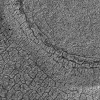
Atmospheric dust classification: not_dusty